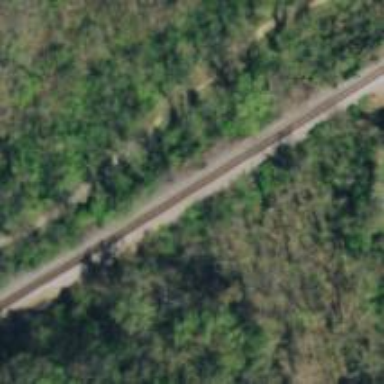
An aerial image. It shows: Railway track.